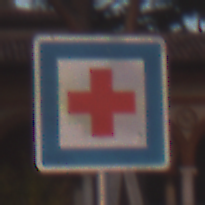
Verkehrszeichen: ErsteHilfe
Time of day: SunriseSunset
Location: Outdoor (Urban)
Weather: Clear
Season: NotSpecified
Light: Natural